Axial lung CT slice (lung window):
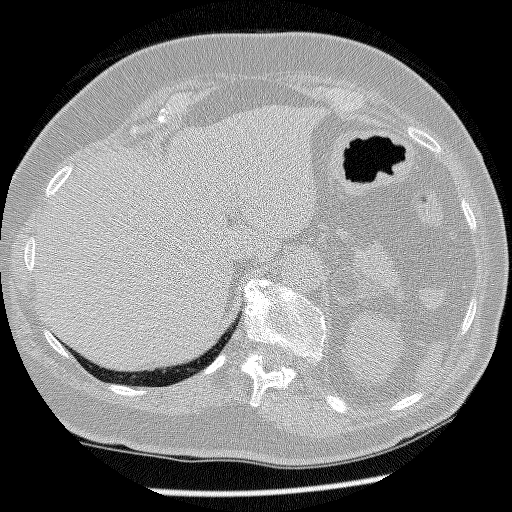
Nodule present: no